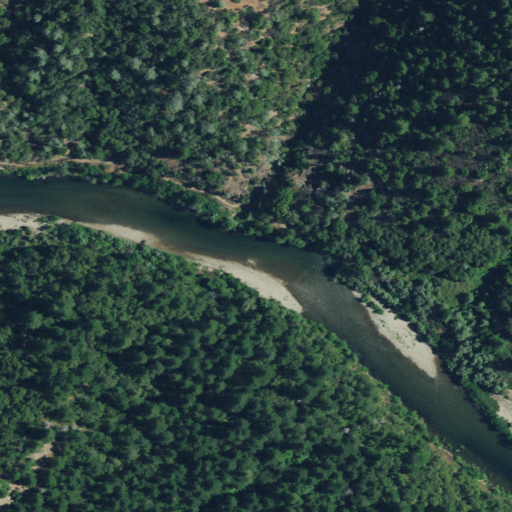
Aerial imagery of valley in California named Slug Gulch containing evergreen forest, mixed forest, open water, deciduous forest, and shrub